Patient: sex F, age 58
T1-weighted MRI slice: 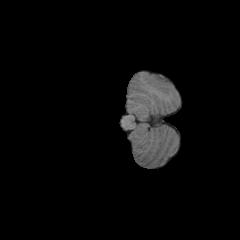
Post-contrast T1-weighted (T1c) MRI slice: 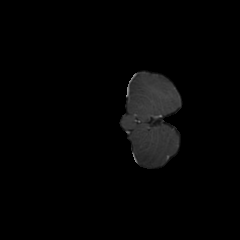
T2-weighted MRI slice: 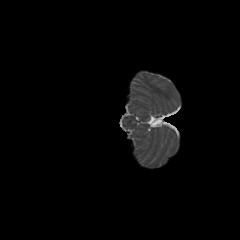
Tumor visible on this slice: no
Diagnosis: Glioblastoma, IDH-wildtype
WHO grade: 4